Question: I have a doubt in android 'ImageView'. I'm making a sample application to display the image in my drawable folder. First of all i used 'Galleryview' and 'Imageview' in my Layout to display the images, when i click the image in 'GalleryView' the corresponding images is displayed in 'ImageView'. Now i wish to implement like this,
That is, I have set of 10 images in my 'res/drawable' folder, 'ImageView''ImageView' is it possible to do like this.
I used the following code, but the image won't display
'''
<?xml version="1.0" encoding="utf-8"?>
<LinearLayout xmlns:android="http://schemas.android.com/apk/res/android"
android:layout_width="fill_parent"
android:layout_height="fill_parent"
android:orientation="vertical" >
<ImageView
android:id="@+id/imageView"
android:layout_width="fill_parent"
android:layout_height="333dp"
android:src="@drawable/ic_launcher" />
<Gallery
android:id="@+id/galleryView"
android:layout_width="fill_parent"
android:layout_height="wrap_content" />
<RelativeLayout
android:id="@+id/relativeLayout1"
android:layout_width="fill_parent"
android:layout_height="fill_parent" >
<Button
android:id="@+id/backBTN"
android:layout_width="wrap_content"
android:layout_height="wrap_content"
android:layout_alignParentLeft="true"
android:layout_centerVertical="true"
android:text="B" />
<TextView
android:id="@+id/textView1"
android:layout_width="wrap_content"
android:layout_height="wrap_content"
android:layout_centerHorizontal="true"
android:layout_centerVertical="true"
android:text="imagePosition"
android:textAppearance="?android:attr/textAppearanceMedium" />
<Button
android:id="@+id/frontBTN"
android:layout_width="wrap_content"
android:layout_height="wrap_content"
android:layout_alignBaseline="@+id/backBTN"
android:layout_alignBottom="@+id/backBTN"
android:layout_alignParentRight="true"
android:layout_centerVertical="true"
android:text="F" />
</RelativeLayout>
</LinearLayout>
'''
My Java code a is,
'''
package com.test.button.wallpaper;
import android.app.Activity;
import android.content.Context;
import android.os.Bundle;
import android.view.View;
import android.view.View.OnClickListener;
import android.view.ViewGroup;
import android.widget.AdapterView;
import android.widget.AdapterView.OnItemClickListener;
import android.widget.BaseAdapter;
import android.widget.Button;
import android.widget.Gallery;
import android.widget.ImageView;
public class MainActivity extends Activity {
/** Called when the activity is first created. */
Button front, back;
ImageView mImage;
Gallery mGallery;
int image_postion;
private int[] gal = { R.drawable.img_2, R.drawable.img_3, R.drawable.img_4,
R.drawable.img_5 };
@Override
public void onCreate(Bundle savedInstanceState) {
super.onCreate(savedInstanceState);
setContentView(R.layout.main);
front = (Button) findViewById(R.id.frontBTN);
back = (Button) findViewById(R.id.backBTN);
mImage = (ImageView) findViewById(R.id.imageView);
mGallery = (Gallery) findViewById(R.id.galleryView);
mGallery.setAdapter(new ImageAdapter(this));
mGallery.setVisibility(View.GONE);
mGallery.setOnItemClickListener(new OnItemClickListener() {
@Override
public void onItemClick(AdapterView<?> arg0, View arg1, int loc,
long arg3) {
// TODO Auto-generated method stub
image_postion = loc;
System.out.println("Inside the Gallery");
}
});
back.setOnClickListener(new OnClickListener() {
public void onClick(View v) {
int position = mGallery.getSelectedItemPosition();
if (position < mGallery.getCount() - 1)
mGallery.setSelection(position + 1);
}
});
front.setOnClickListener(new OnClickListener() {
public void onClick(View v) {
int position = mGallery.getSelectedItemPosition();
if (position >= 1)
mGallery.setSelection(position - 1);
}
});
}
public class ImageAdapter extends BaseAdapter {
private Context ctx;
int imageBackground;
public ImageAdapter(Context c) {
ctx = c;
// TypedArray ta = obtainStyledAttributes(R.styleable.Gallery1);
// imageBackground = ta.getResourceId(
// R.styleable.Gallery1_android_galleryItemBackground, 1);
// ta.recycle();
}
@Override
public int getCount() {
return gal.length;
}
@Override
public Object getItem(int arg0) {
return arg0;
}
@Override
public long getItemId(int arg0) {
return arg0;
}
@Override
public View getView(int arg0, View arg1, ViewGroup arg2) {
ImageView iv = new ImageView(ctx);
iv.setImageResource(gal[arg0]);
iv.setScaleType(ImageView.ScaleType.FIT_XY);
iv.setLayoutParams(new Gallery.LayoutParams(150, 120));
iv.setBackgroundResource(imageBackground);
return iv;
}
}
}
'''
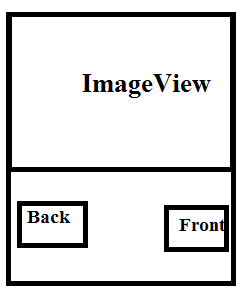
Answer: yes, just setSelection to position by
'''
btnNext.setOnClickListener(new View.OnClickListener()
{
public void onClick(View view)
{
int position=gallery.getSelectedIndex();
if(position<gallery.getCount()-1)
gallery.setSelection(position+1);
}
});
btnPrevious.setOnClickListener(new View.OnClickListener()
{
public void onClick(View view)
{
int position=gallery.getSelectedIndex();
if(position>=1)
gallery.setSelection(position-1);
}
});
'''